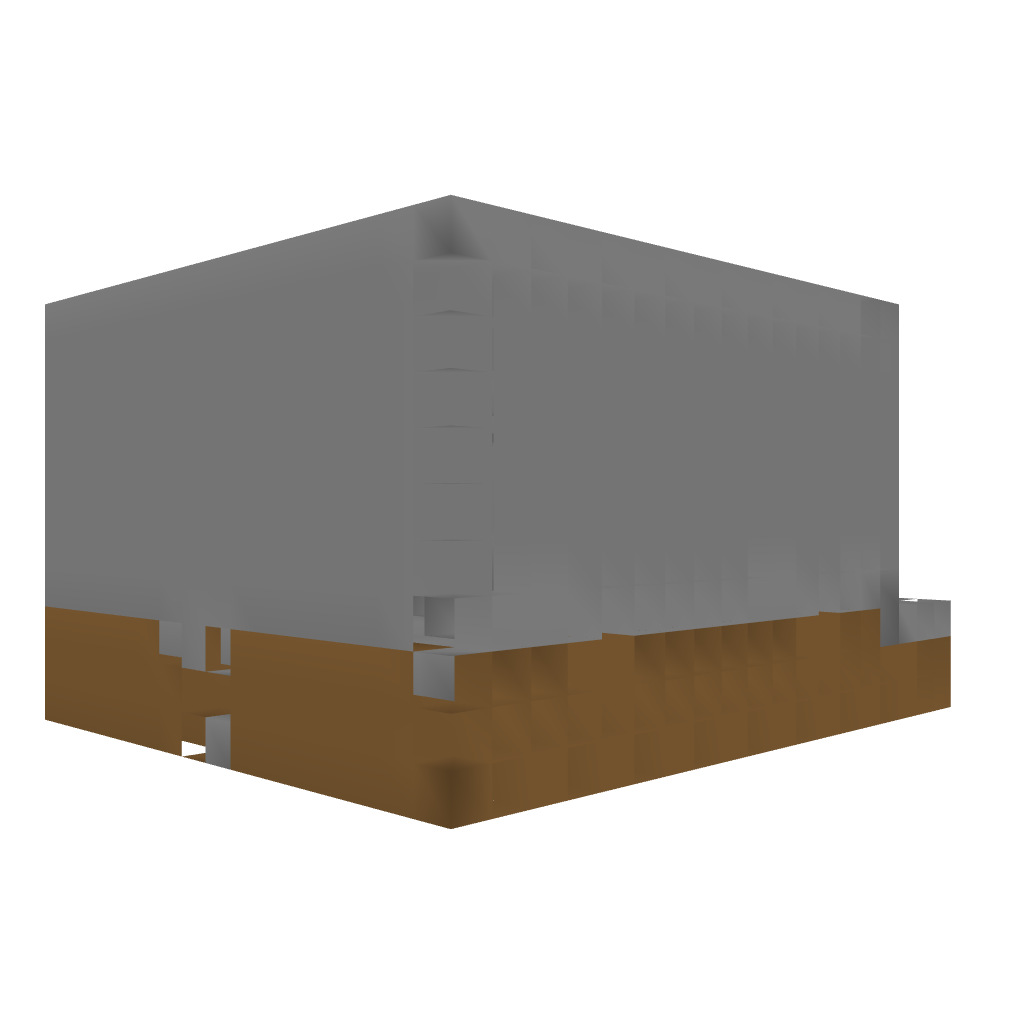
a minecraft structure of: luck tester/slot machine bad low quality a lot of earth